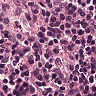
Metastatic tissue present: no